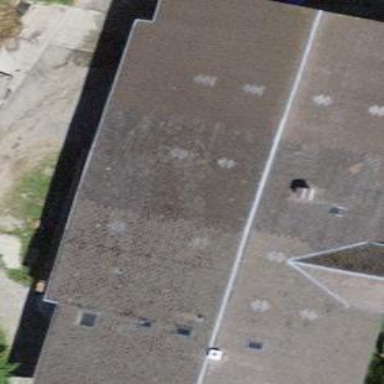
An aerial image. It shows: Farm building.